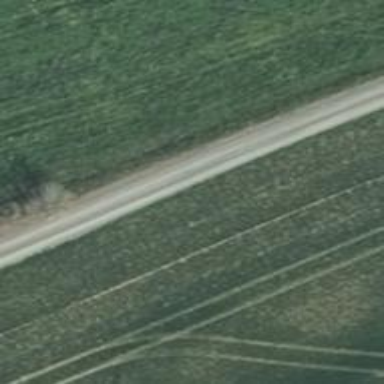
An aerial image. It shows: Track road with grade3 tracktype.